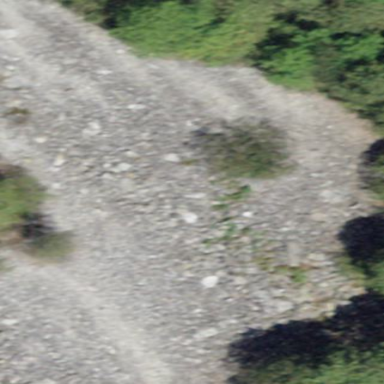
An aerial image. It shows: Natural scree.